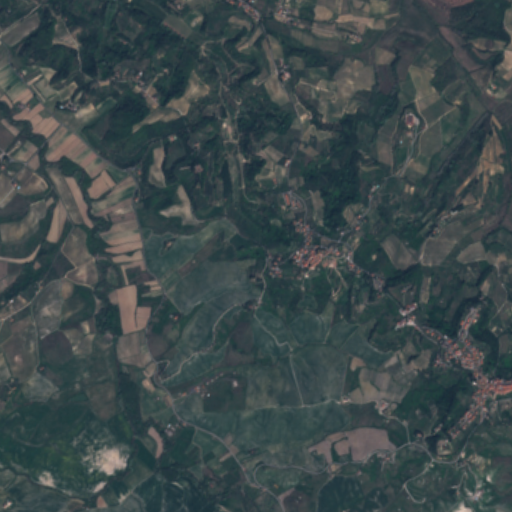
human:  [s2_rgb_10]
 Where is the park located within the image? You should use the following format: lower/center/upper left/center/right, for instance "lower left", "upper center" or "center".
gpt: The park is located in the upper center of the image.
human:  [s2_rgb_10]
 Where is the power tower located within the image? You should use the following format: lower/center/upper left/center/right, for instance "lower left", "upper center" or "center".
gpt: The power tower is located in the upper right of the image.
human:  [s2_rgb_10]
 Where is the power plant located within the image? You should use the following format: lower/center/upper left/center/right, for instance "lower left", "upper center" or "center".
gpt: There is no power plant in the image.